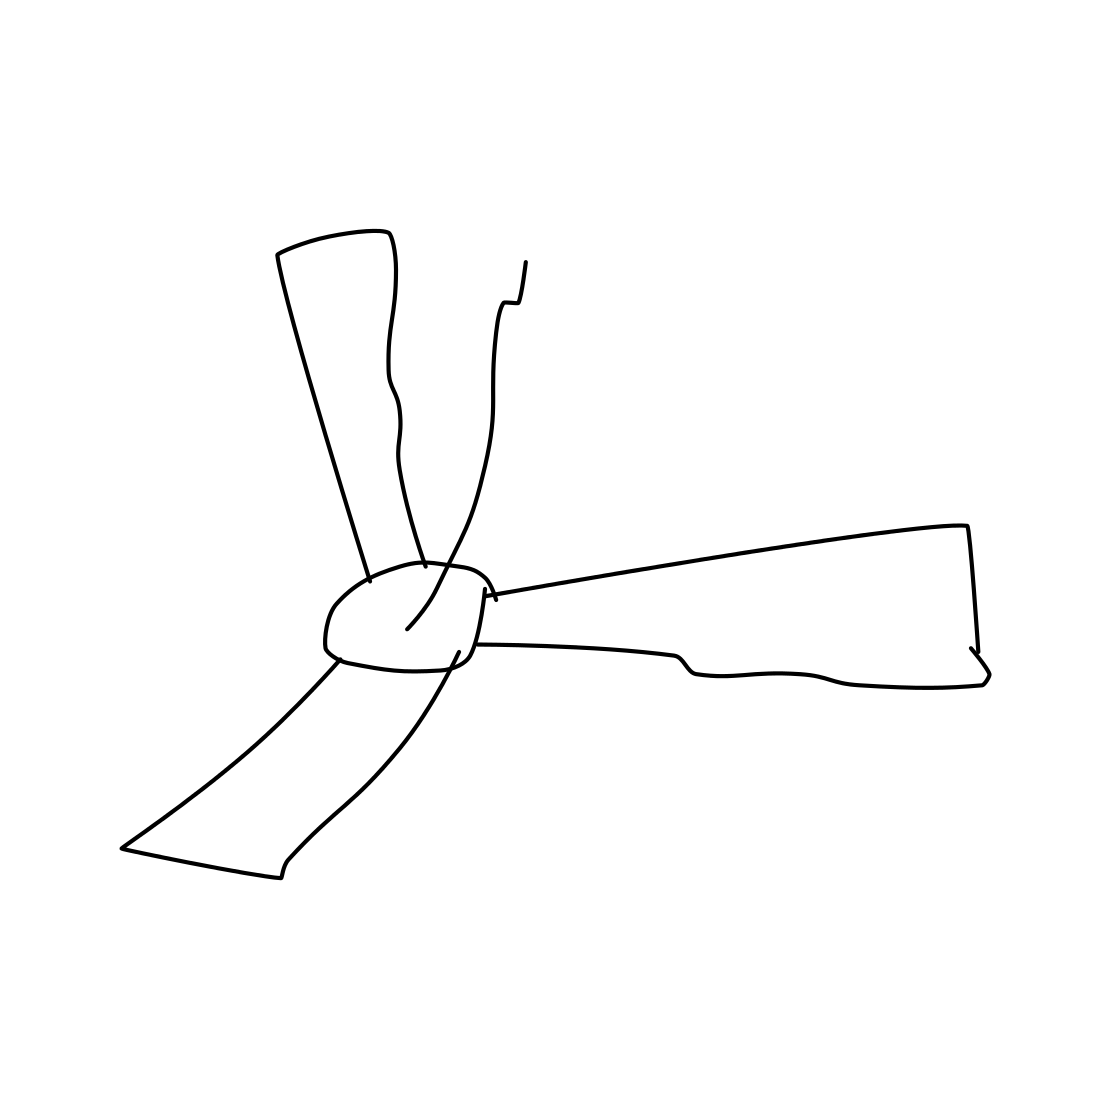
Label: fan